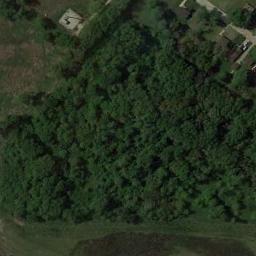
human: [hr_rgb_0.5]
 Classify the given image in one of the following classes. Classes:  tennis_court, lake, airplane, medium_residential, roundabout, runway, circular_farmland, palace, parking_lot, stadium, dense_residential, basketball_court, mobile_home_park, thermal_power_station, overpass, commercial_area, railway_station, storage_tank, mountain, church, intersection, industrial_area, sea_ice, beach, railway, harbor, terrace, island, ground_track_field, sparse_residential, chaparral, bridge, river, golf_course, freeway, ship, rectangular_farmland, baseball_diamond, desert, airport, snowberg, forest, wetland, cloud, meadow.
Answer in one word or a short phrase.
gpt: forest